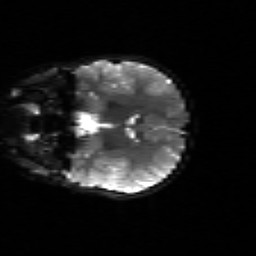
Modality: sbref
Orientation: coronal
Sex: female
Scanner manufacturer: siemens
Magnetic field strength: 3 T
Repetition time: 5 s
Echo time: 0.071 s